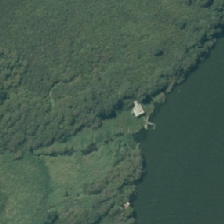
Land cover: deciduous_hardwood